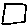
Label: square